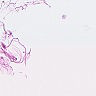
Metastatic tissue present: no